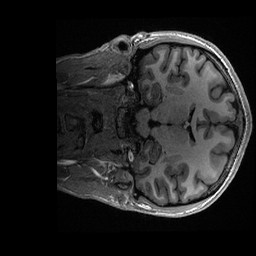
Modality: T1w
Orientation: coronal
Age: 21
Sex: male
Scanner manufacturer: ge
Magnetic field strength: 3 T
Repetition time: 0.006952 s
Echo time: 0.00292 s